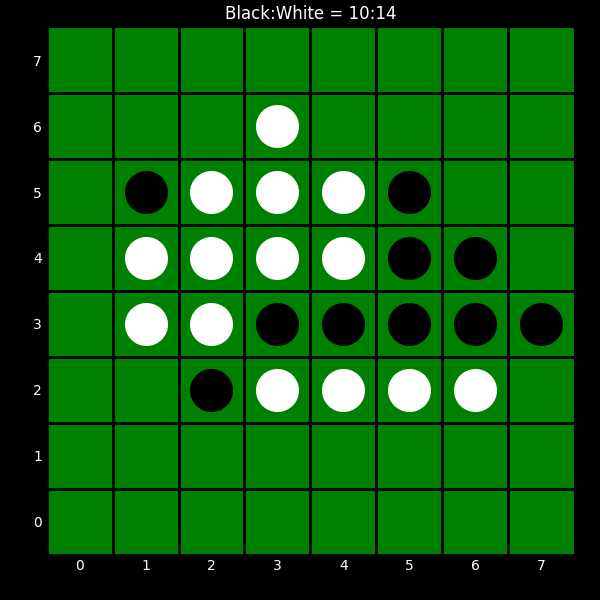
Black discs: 10
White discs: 14